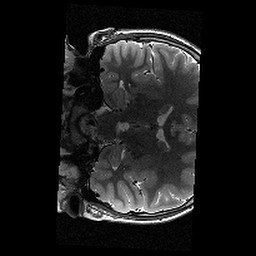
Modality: T2w
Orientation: coronal
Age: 11
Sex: female
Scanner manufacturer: siemens
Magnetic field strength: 3 T
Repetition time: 9.23 s
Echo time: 0.067 s